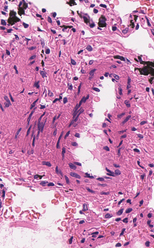
Tumor epithelial tissue: no
Tumor-associated stroma tissue: no
Normal tissue: yes